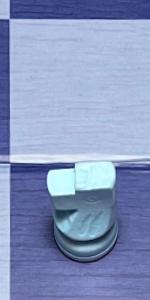
Label: Knight_White